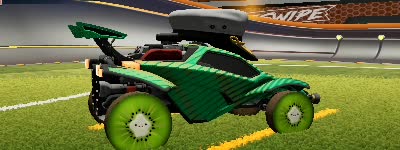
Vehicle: octane